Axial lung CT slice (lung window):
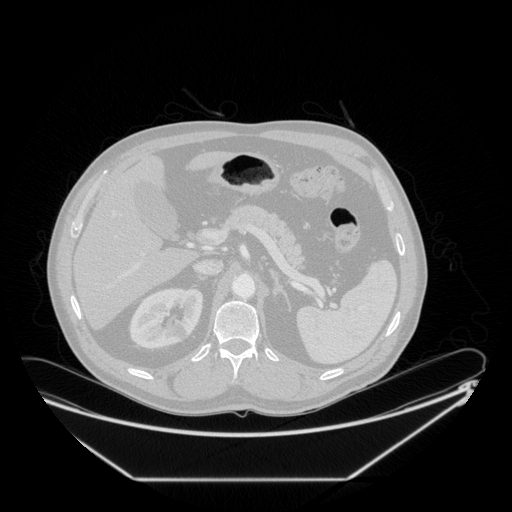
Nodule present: no